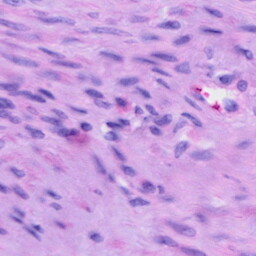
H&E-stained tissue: Cervix